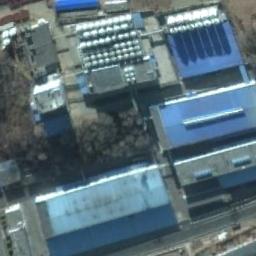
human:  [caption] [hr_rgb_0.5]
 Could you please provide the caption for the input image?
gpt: Many houses of different shapes are in the industrial area .

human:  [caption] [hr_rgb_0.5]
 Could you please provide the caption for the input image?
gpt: The industrial area is large .

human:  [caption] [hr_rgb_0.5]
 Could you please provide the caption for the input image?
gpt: The industrial area has some industrial equipment and several blue workshops and a grove of trees is next to the industrial area .

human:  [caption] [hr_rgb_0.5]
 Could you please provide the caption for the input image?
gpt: In an industrial area, There are factories, Roads and some large-scale open-air machinery and equipment, Metal tanks, Pipelines, Etc .

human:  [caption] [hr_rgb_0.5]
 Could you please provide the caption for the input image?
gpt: There are some blue buildings on the industrial area .